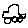
Label: car